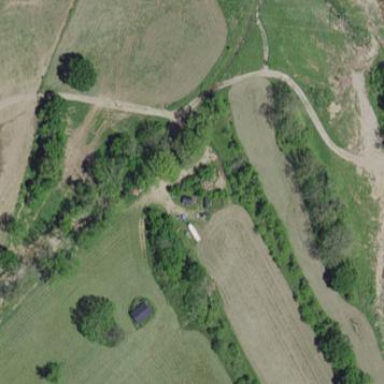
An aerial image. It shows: Farmyard area.